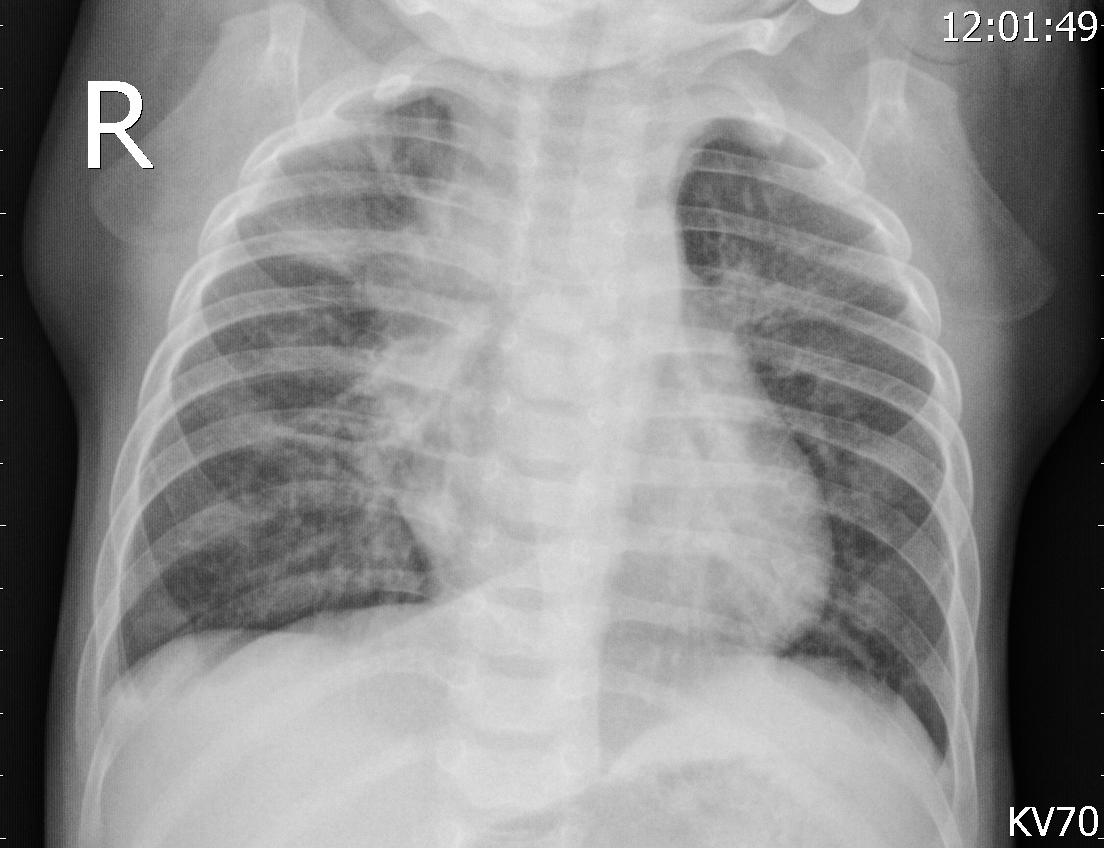
Diagnosis: PNEUMONIA